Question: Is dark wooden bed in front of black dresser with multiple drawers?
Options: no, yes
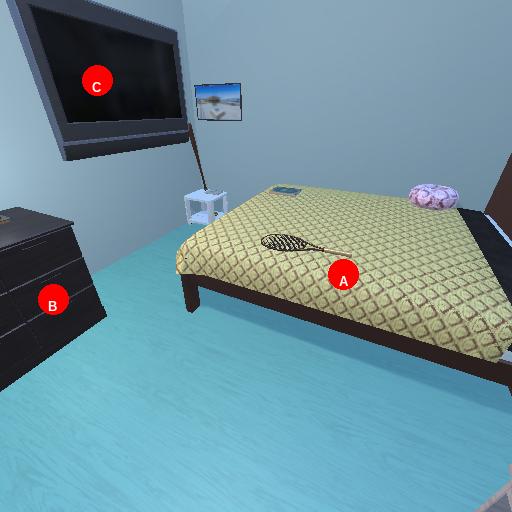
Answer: no